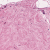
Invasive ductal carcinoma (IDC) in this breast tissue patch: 0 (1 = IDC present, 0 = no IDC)